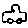
Label: car